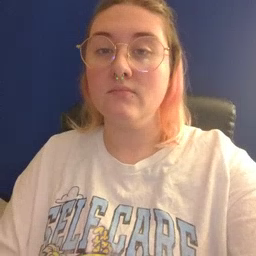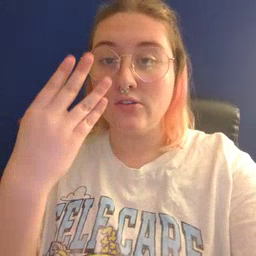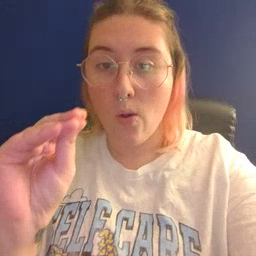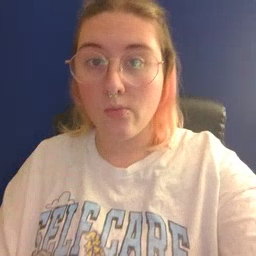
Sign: go